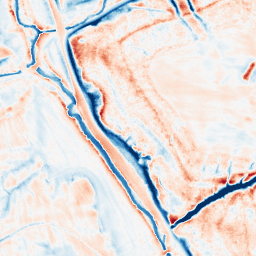
Category: classical
Decomposition family: gaussian_anisotropic
Decomposition parameters: sigma_x: 5
sigma_y: 5
Upsampling method: cubic_catmull_rom
Upsampling parameters: scale: 2
Upsampling scale: 2